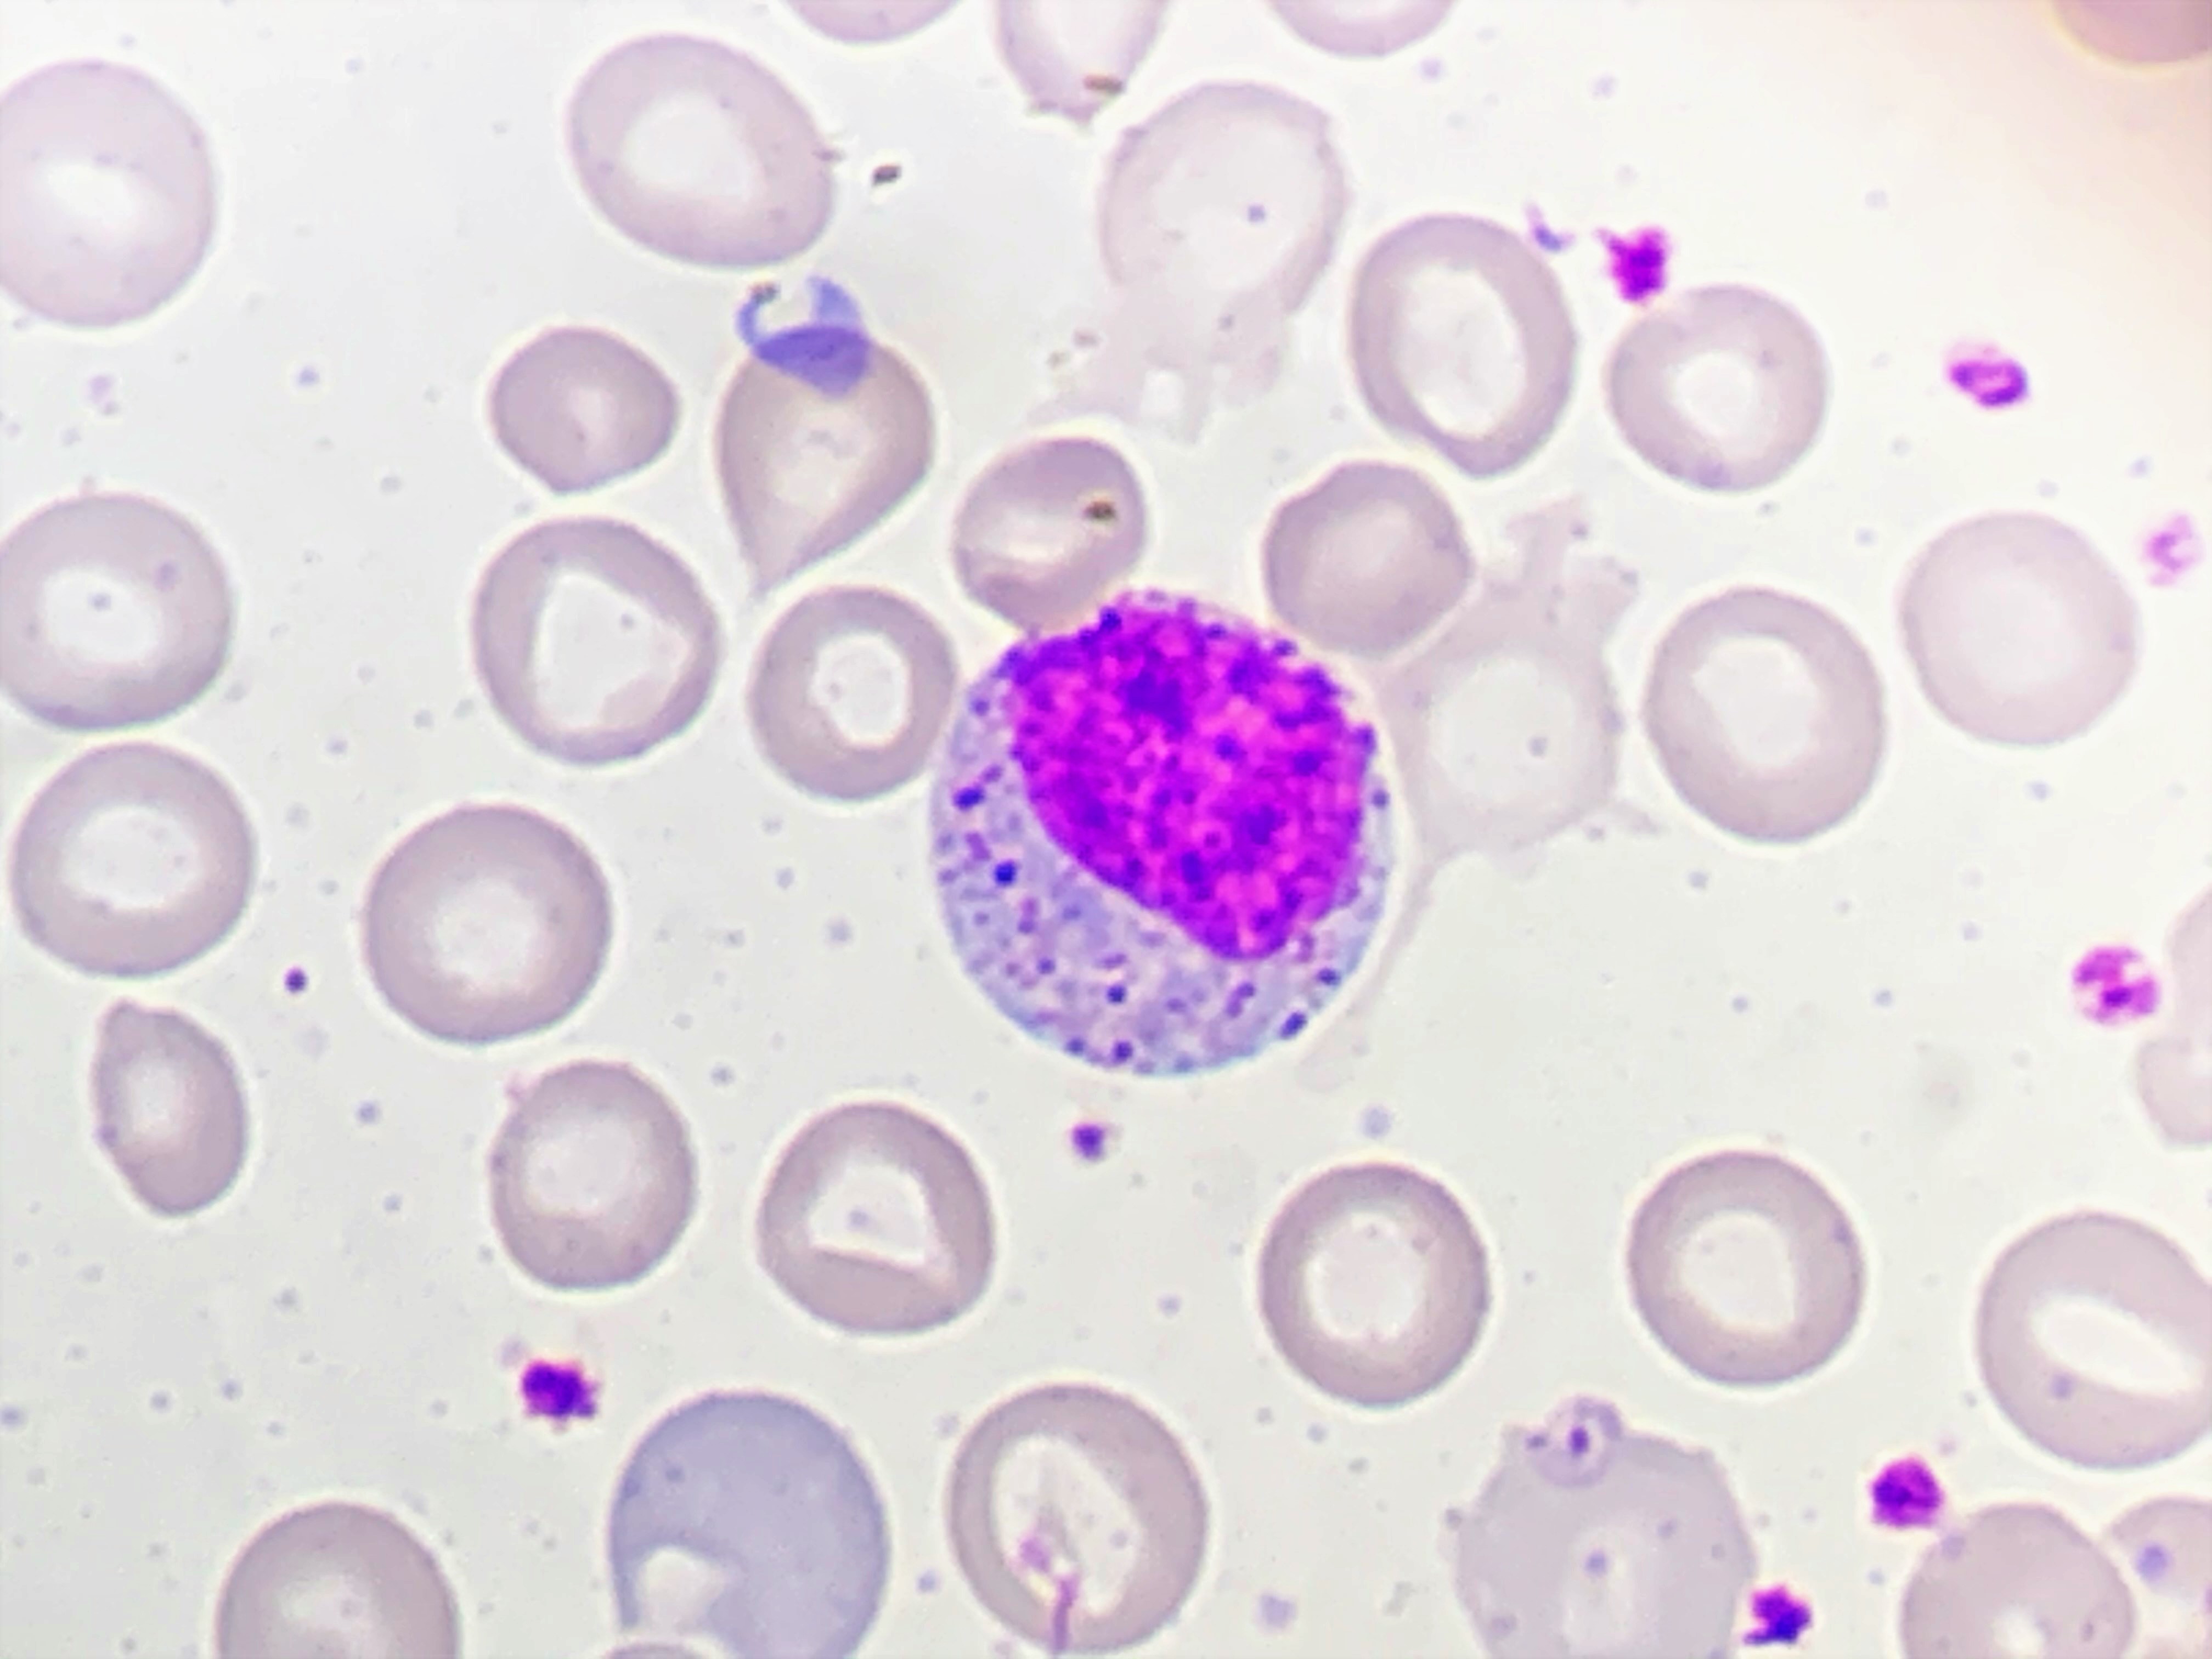
Cell type: PROMYELOCYTES